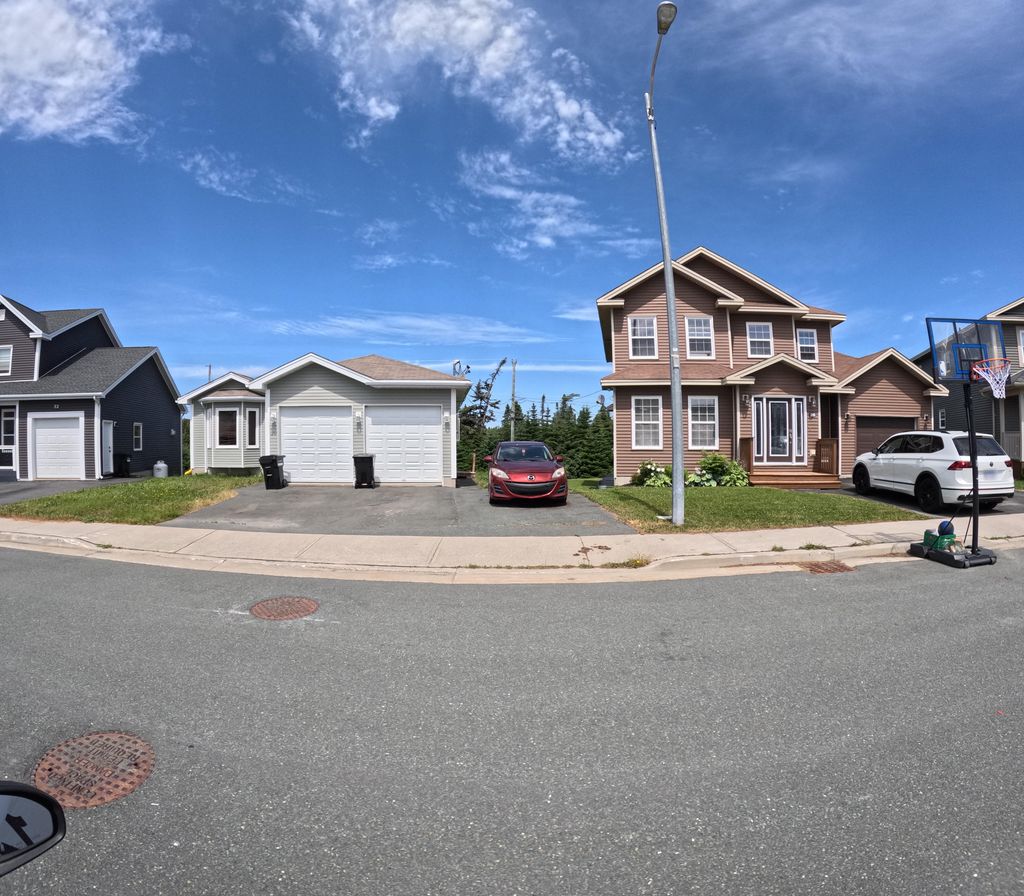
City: st_johns